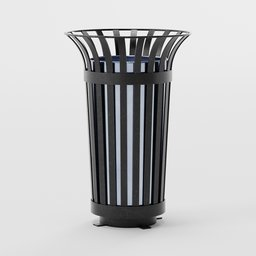
Label: tools